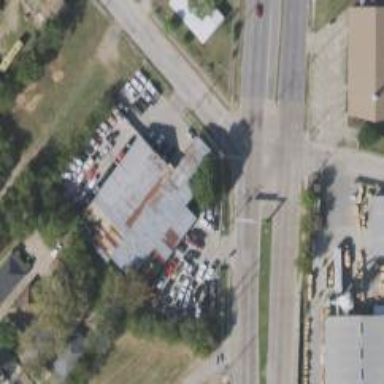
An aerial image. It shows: Commercial building.